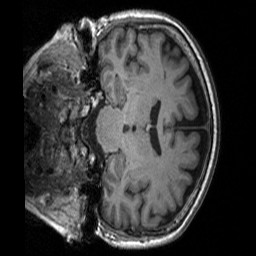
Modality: T1w
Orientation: coronal
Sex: female
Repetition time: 1.95 s
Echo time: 0.026 s